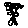
Label: triangle